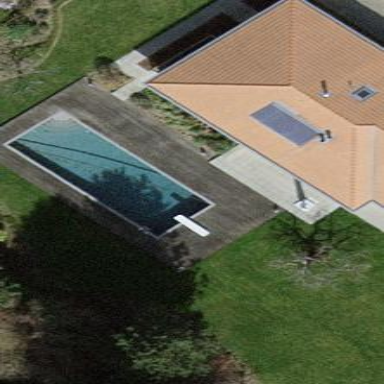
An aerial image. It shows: Swimming pool located in leisure land.